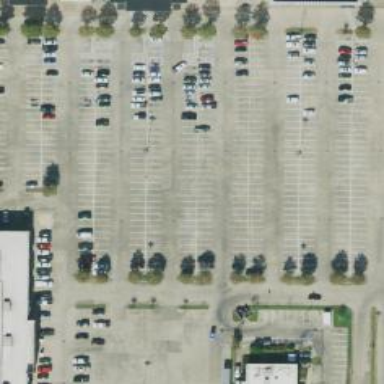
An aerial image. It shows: Parking space is available.